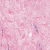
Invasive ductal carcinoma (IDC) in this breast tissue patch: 0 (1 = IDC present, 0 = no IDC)